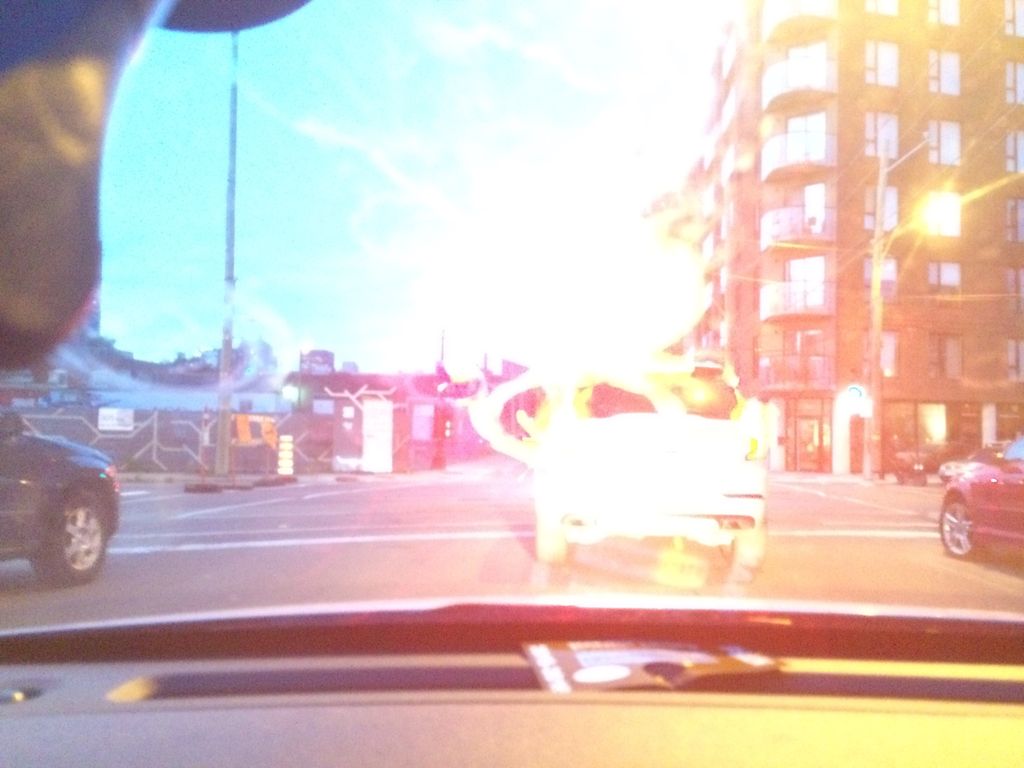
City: montreal